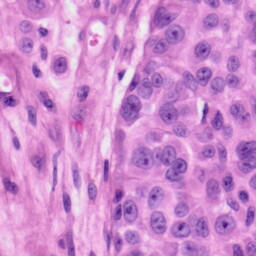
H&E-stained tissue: Skin